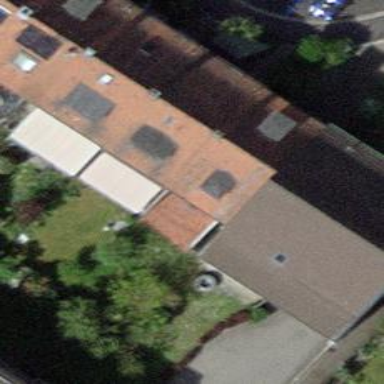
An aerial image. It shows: Terrace building.